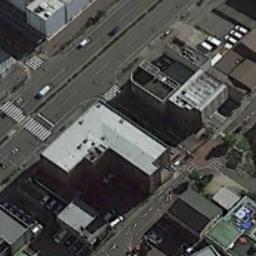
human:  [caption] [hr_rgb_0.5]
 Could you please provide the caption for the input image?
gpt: The rooms are spaced differently .

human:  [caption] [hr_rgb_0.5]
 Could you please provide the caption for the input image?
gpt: The commercial area is near the road with many cars .

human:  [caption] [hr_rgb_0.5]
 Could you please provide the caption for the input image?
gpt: In a business district there are many tall buildings of different shapes and several roads with many cars and many trees .

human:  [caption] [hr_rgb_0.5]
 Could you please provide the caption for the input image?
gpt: A commercial area with some buildings of different shapes is surrounded by some roads .

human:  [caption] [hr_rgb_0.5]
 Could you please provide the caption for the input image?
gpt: There are some buildings by the roadside on a commercial area .